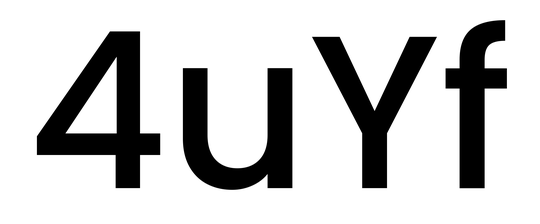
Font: Poppins-Medium